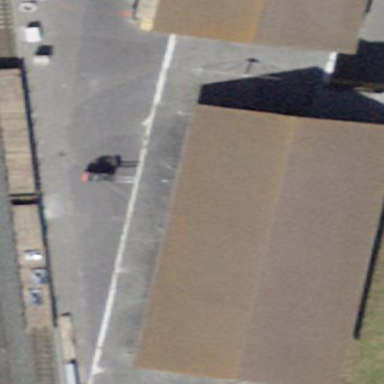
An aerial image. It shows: View of roof of building.